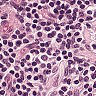
Metastatic tissue present: no